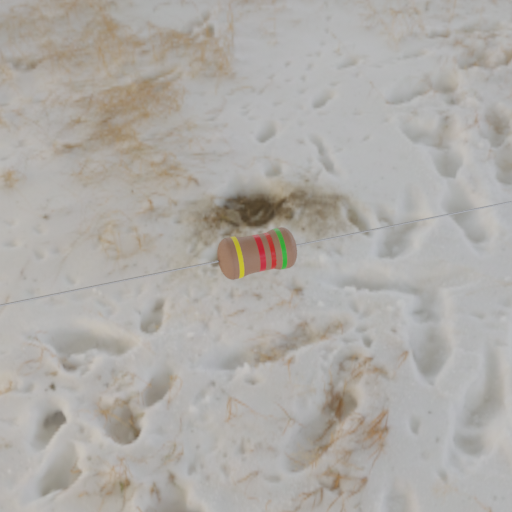
Resistor colour bands (in order): yellow, red, red, green